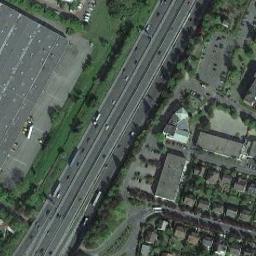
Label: freeway